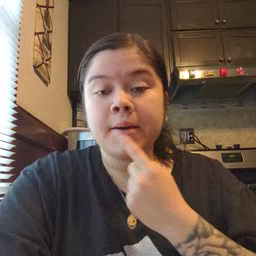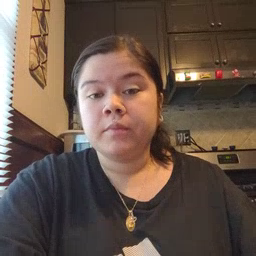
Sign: lips